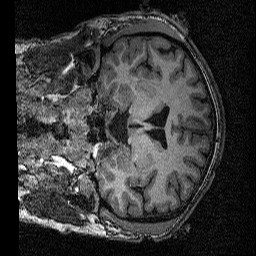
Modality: T1w
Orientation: coronal
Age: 26
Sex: male
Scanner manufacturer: siemens
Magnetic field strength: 3 T
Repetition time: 2.53 s
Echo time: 0.00342 s